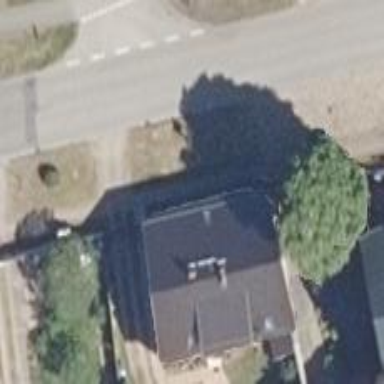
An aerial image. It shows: Detached building.